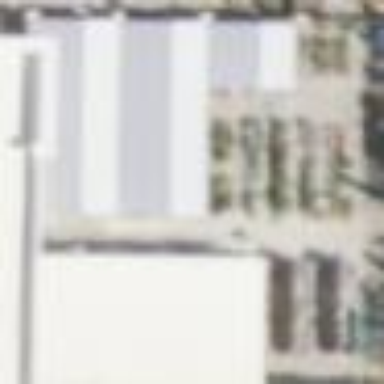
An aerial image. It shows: Garden center.